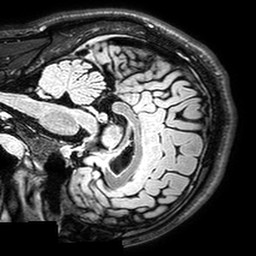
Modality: T2w
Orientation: sagittal
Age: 24
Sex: male
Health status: healthy
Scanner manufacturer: philips
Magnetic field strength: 3 T
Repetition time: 5 s
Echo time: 0.2849 s